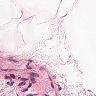
Metastatic tissue present: no